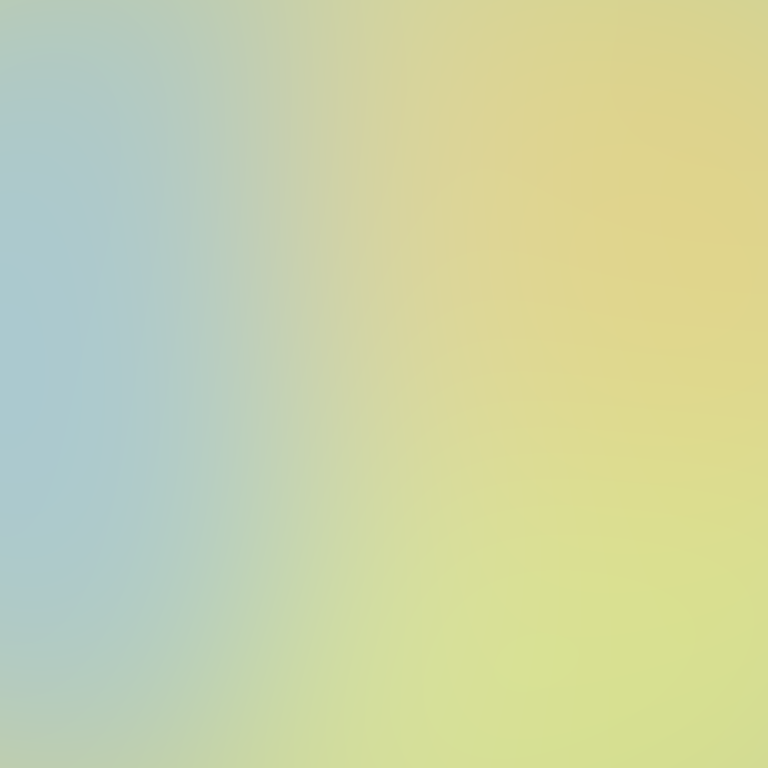
Abstract light effect, smooth gradient from soft blue to gentle yellow, calm atmosphere, diffuse light, no room, no furniture, no objects.